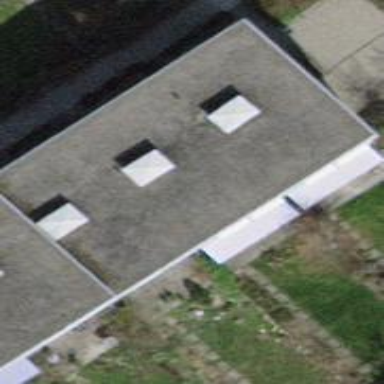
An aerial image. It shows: Flat-roofed terrace building.